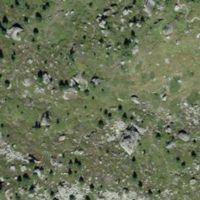
EUNIS habitat code: 26
Species observed at this site:
Ajuga pyramidalis
Cyaniris semiargus
Viola calcarata